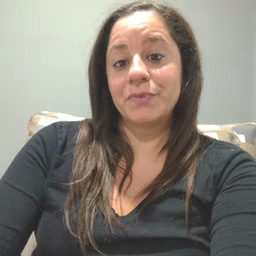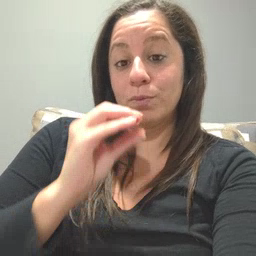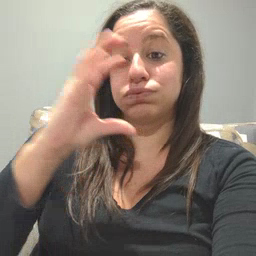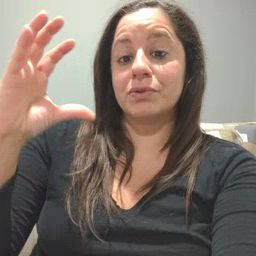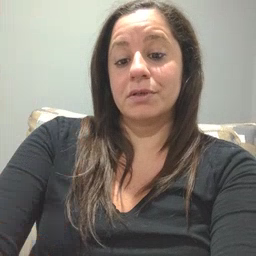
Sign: balloon